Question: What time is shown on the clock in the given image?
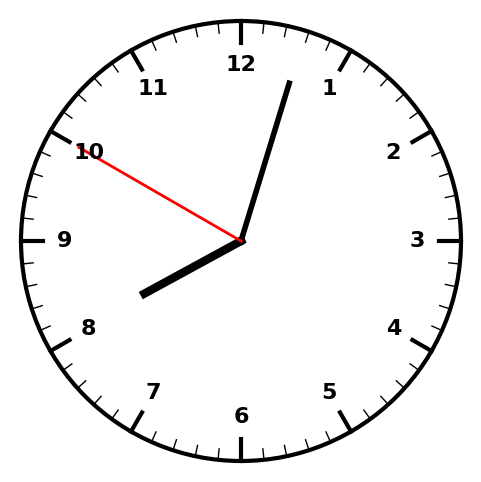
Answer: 08:02:50